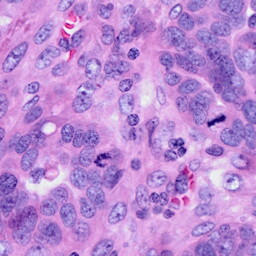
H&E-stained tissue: Ovarian